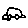
Label: car